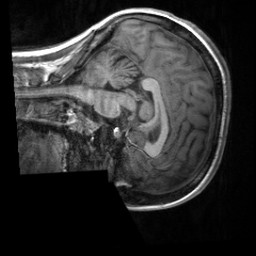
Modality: T1w
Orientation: sagittal
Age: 20
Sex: female
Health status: healthy
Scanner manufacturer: siemens
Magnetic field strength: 3 T
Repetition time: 2 s
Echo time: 0.00232 s